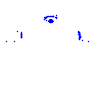
Particle: proton